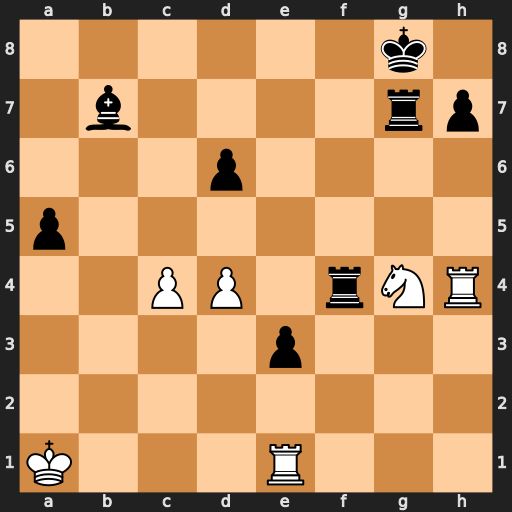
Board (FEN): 6k1/1b4rp/3p4/p7/2PP1rNR/4p3/8/K3R3
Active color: w
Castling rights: -
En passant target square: -
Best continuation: Nh6+ Kh8 Rxf4